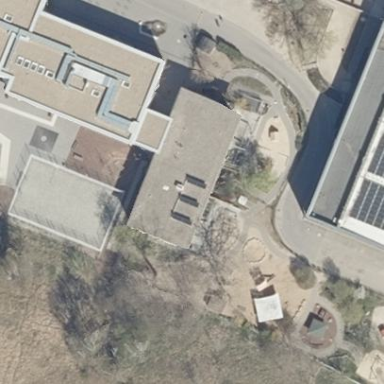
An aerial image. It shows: Kindergarten.